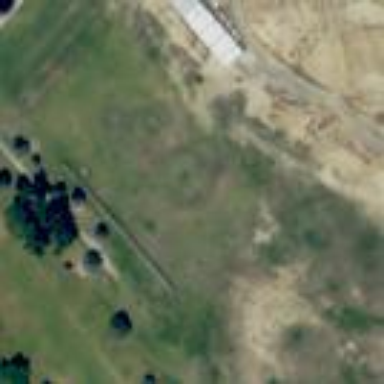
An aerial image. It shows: Driving range for golf practice.